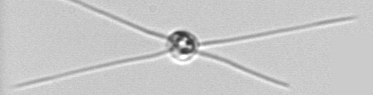
Label: Chaetoceros_danicus